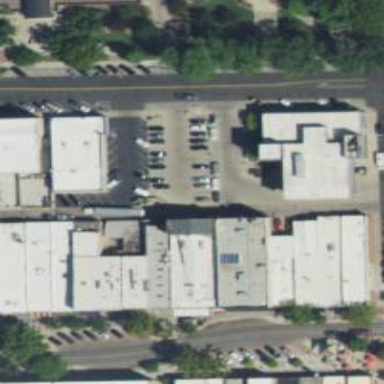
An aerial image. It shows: Parking space.